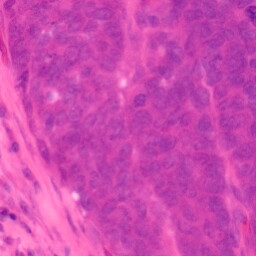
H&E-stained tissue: Colon